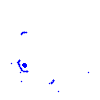
Particle: electron